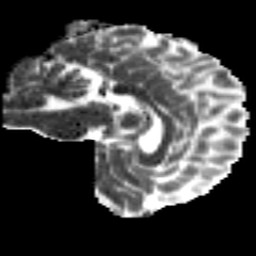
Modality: MD
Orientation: sagittal
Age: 18
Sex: male
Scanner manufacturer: siemens
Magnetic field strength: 3 T
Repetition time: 8.8 s
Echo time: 0.085 s